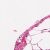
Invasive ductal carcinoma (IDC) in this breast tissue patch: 0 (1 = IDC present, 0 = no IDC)